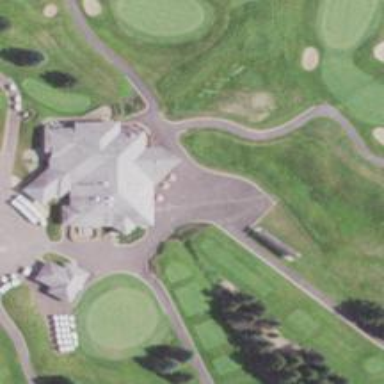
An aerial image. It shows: Path for both road and golf.